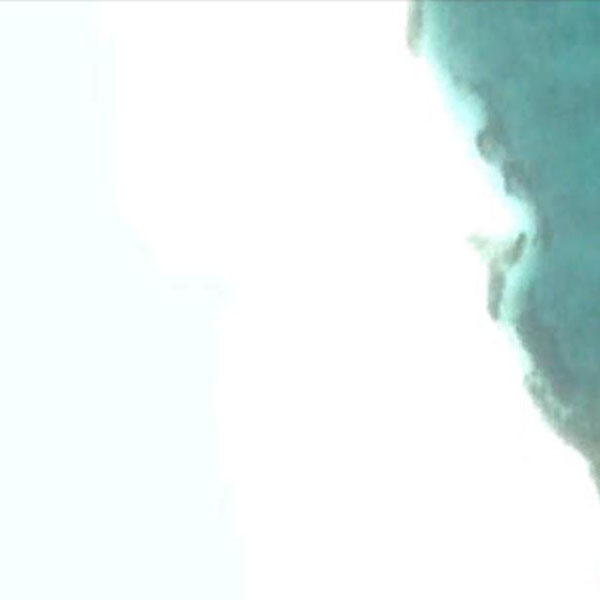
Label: Beach